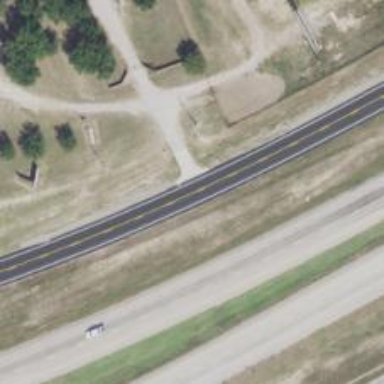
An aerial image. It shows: Tertiary road with frontage road along it.